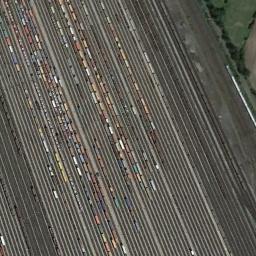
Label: railway